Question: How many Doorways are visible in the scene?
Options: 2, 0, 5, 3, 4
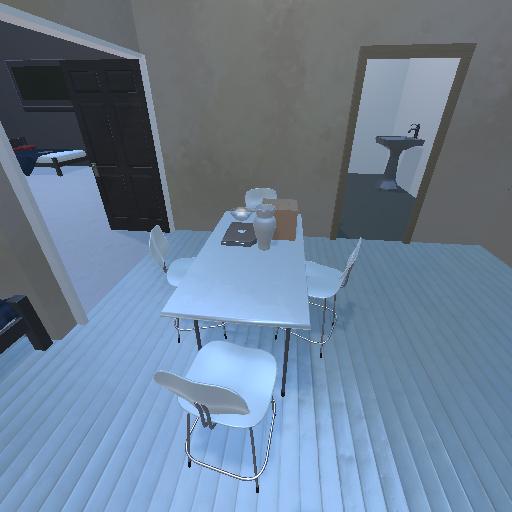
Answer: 2